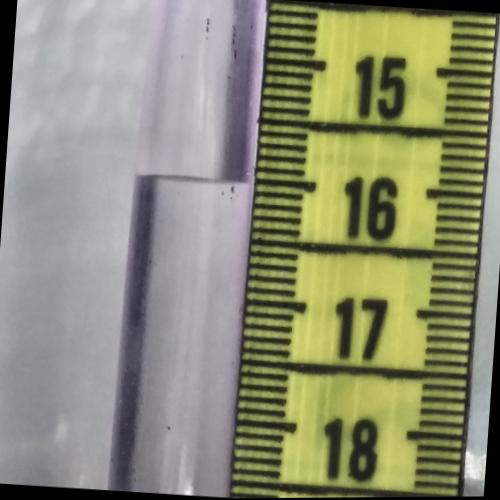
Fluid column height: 16.0 cm